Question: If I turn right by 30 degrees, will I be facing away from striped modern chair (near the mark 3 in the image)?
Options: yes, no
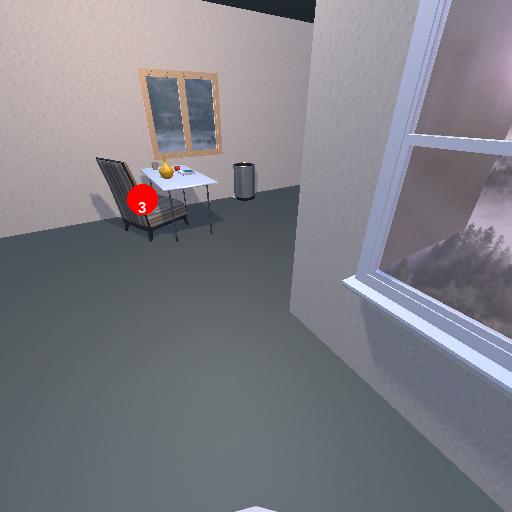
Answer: yes